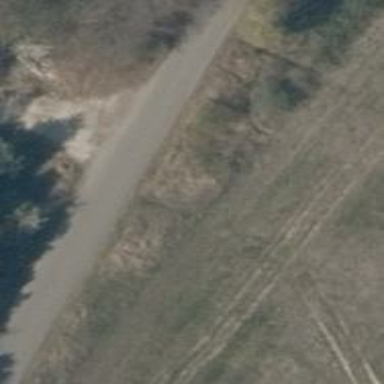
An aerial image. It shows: Unclassified road with asphalt surface.